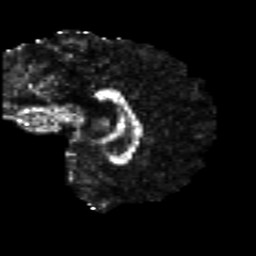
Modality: FA
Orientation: sagittal
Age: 22
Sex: male
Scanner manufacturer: siemens
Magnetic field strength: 3 T
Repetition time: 8.8 s
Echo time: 0.085 s